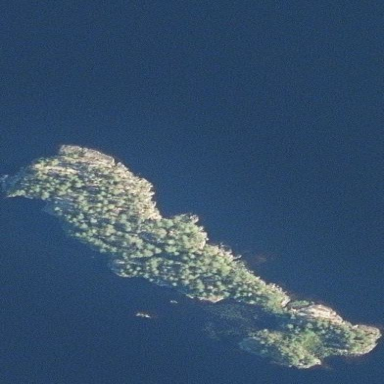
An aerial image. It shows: Islet.